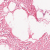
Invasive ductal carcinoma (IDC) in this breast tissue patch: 0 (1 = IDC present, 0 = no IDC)